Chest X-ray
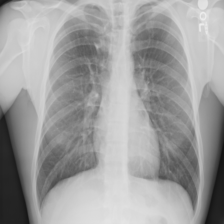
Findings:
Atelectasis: negative
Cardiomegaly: negative
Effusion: negative
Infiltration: negative
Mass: negative
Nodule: negative
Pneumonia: negative
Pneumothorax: negative
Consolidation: negative
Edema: negative
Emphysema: negative
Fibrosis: negative
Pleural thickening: negative
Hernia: negative